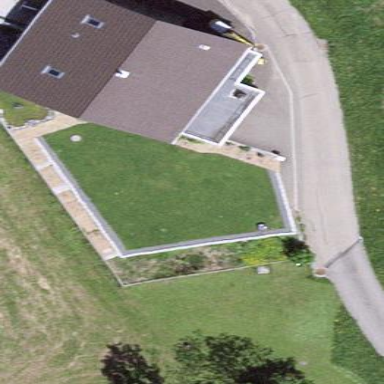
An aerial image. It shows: Building with gabled roof.